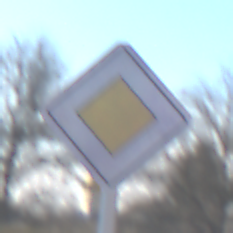
Verkehrszeichen: Vorfahrtsstrasse
Umgebung: Outdoor, Nature
Tageszeit: MorningAfternoon
Wetter: PartlyCloudy
Licht: Natural
Jahreszeit: NotSpecified
Kontrast: HighContrast